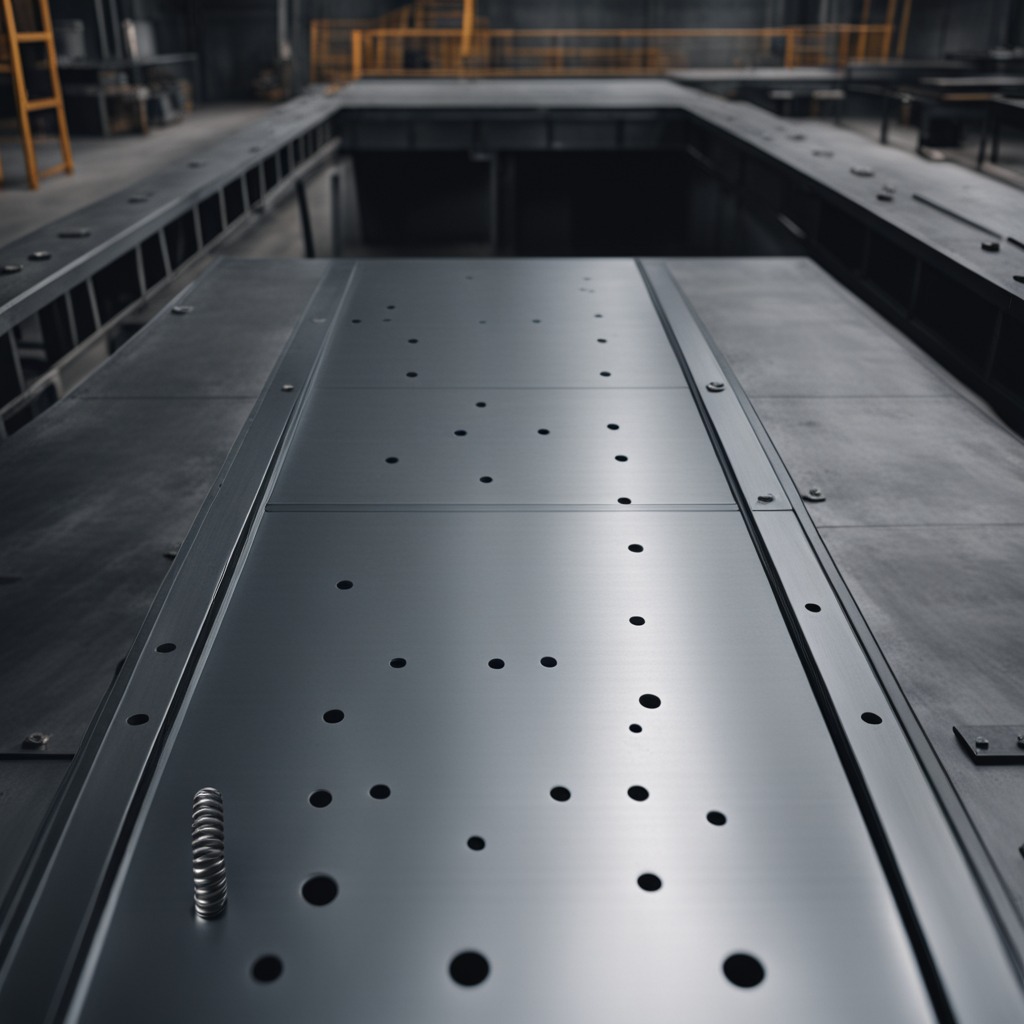
A coiled metal spring is lying on the cold steel table in a mining workshop.